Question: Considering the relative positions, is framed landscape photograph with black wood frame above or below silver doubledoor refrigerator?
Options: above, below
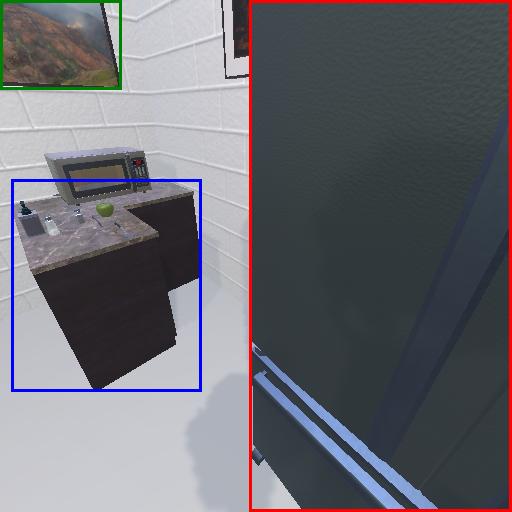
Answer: above